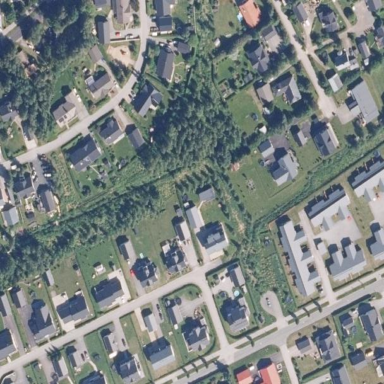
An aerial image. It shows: Residential area.